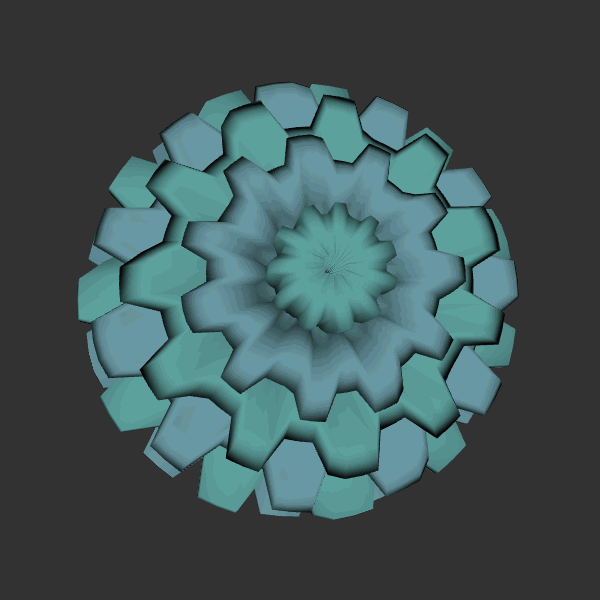
Background: dark